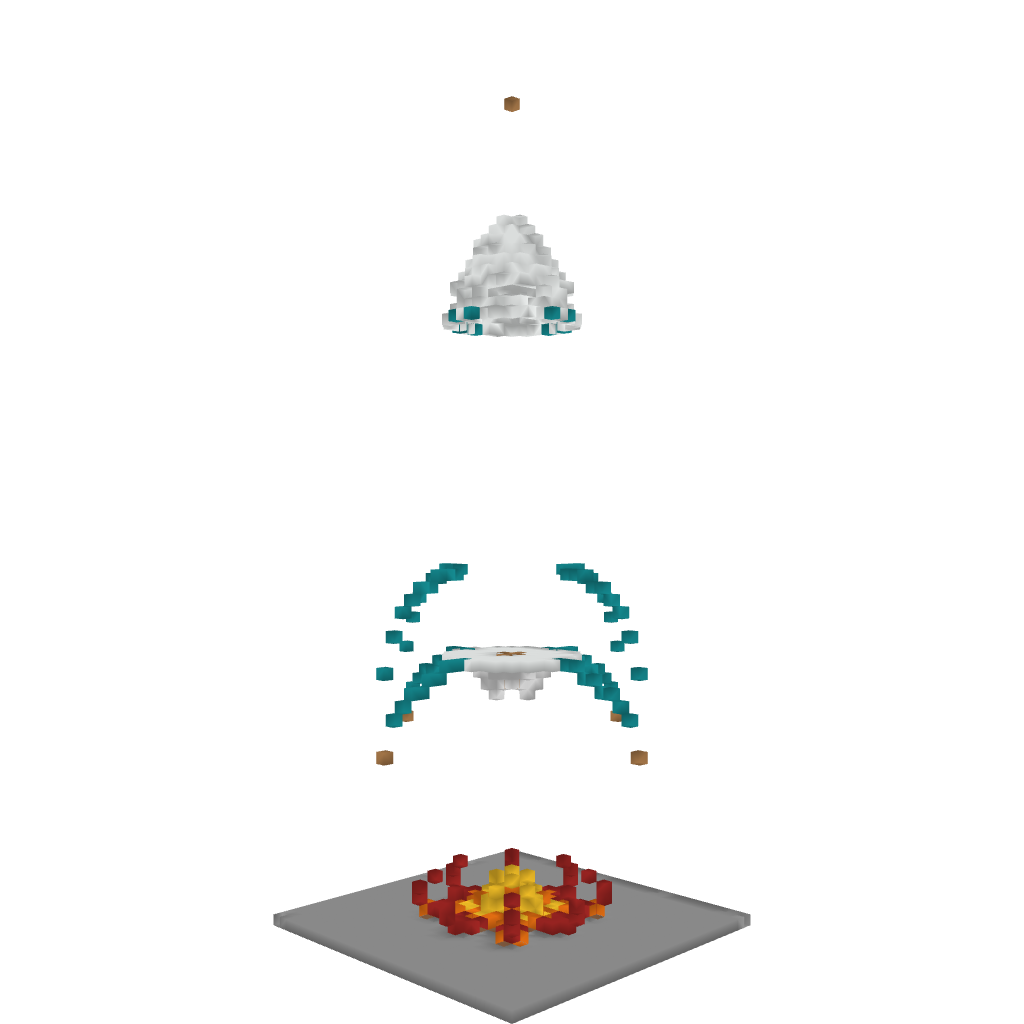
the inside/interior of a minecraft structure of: Rocket Blasting Off